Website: crate-barrel
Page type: cart
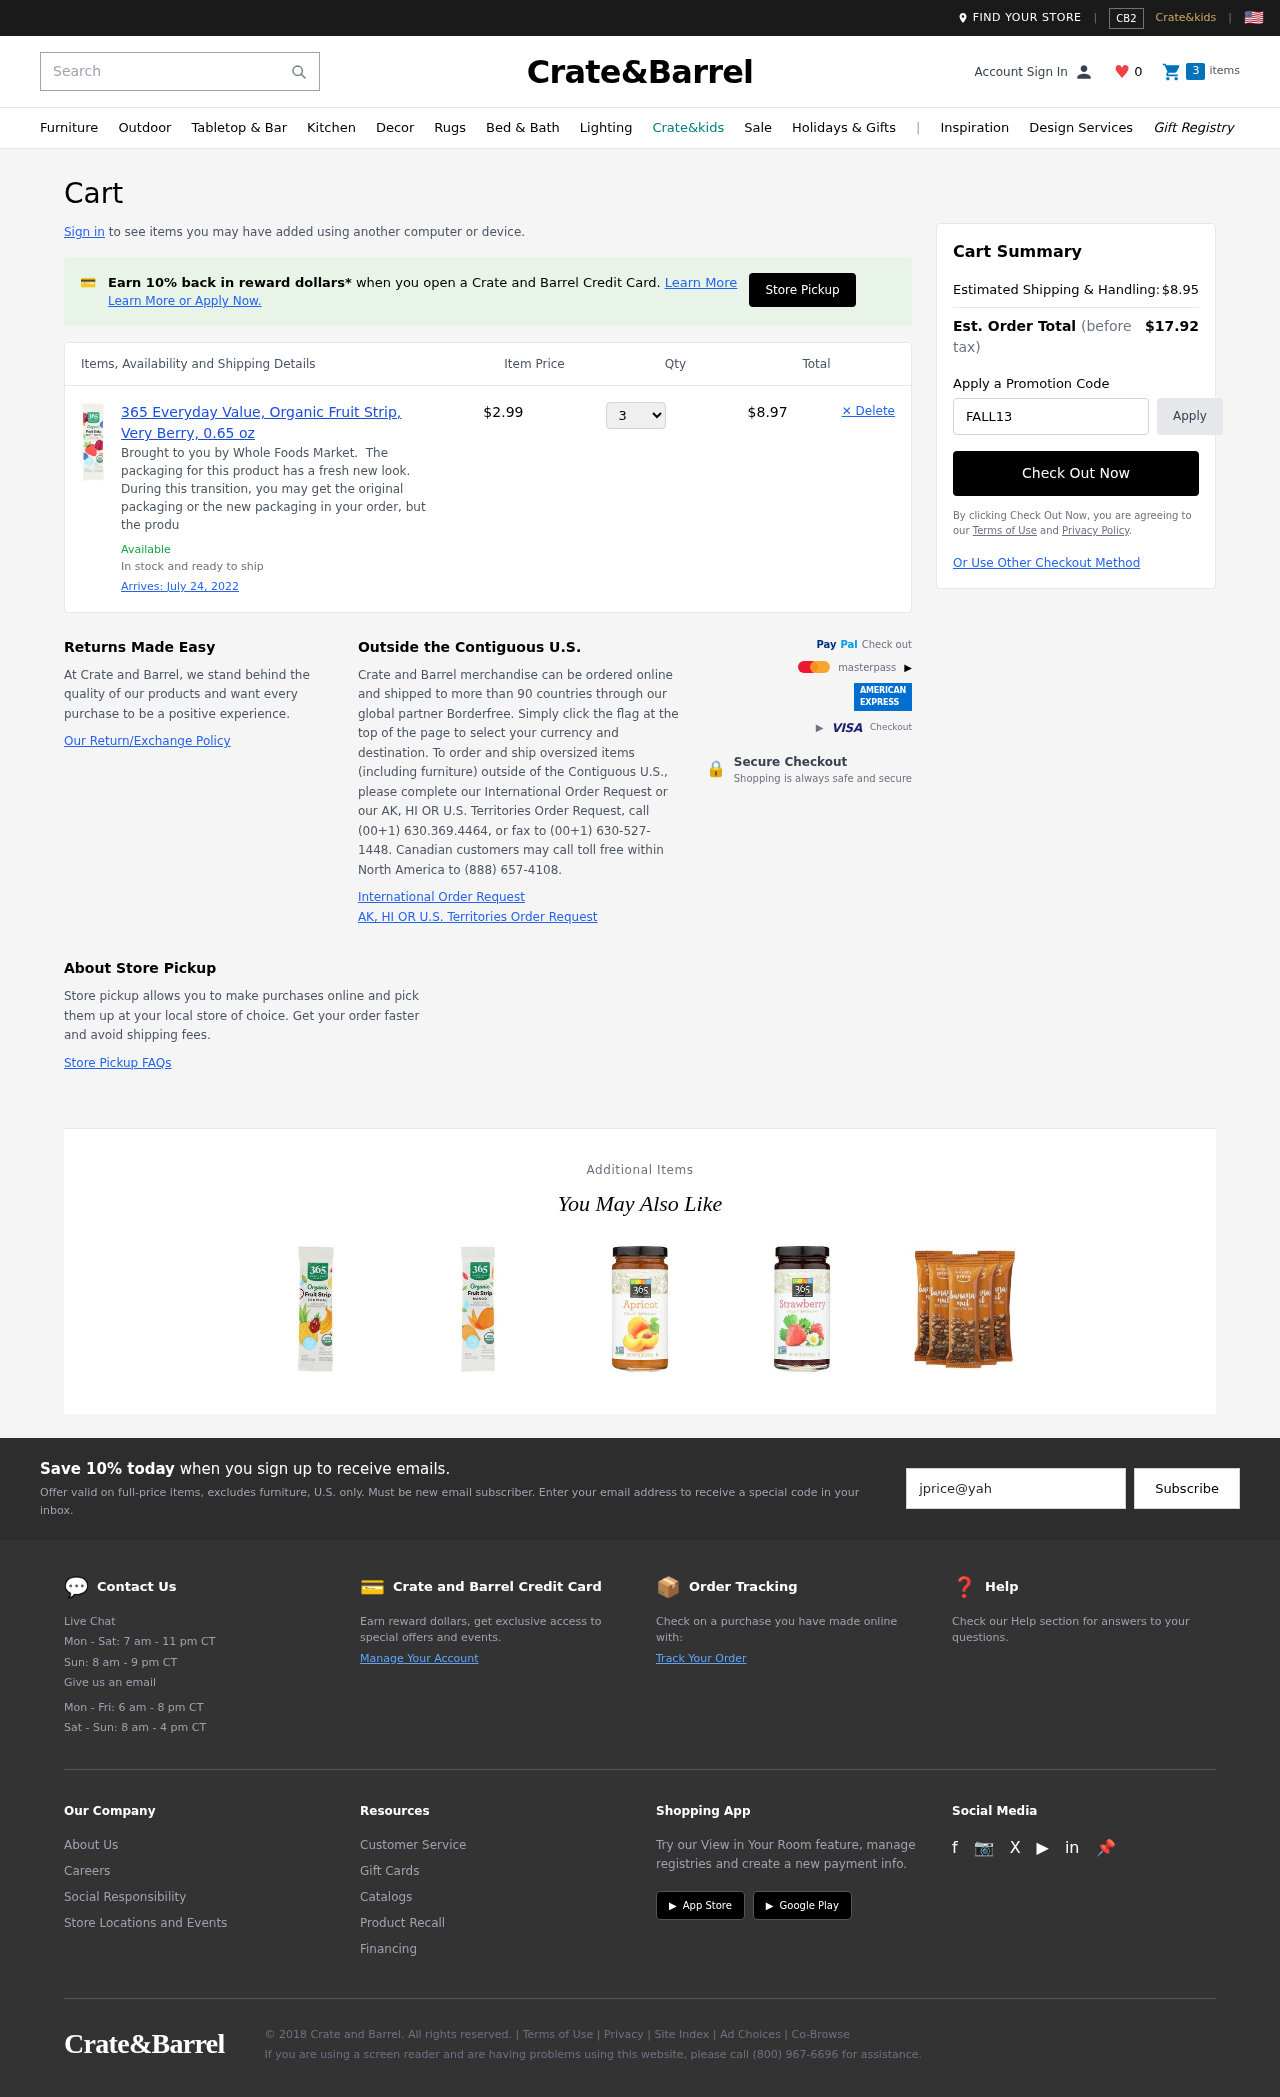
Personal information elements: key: PII_PROMO_CODE
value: FALL13
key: PII_EMAIL
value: jprice@yahoo.com
Product elements: key: PRODUCT1_DESC
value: Brought to you by Whole Foods Market.  The packaging for this product has a fresh new look. During this transition, you may get the original packaging or the new packaging in your order, but the produ
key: PRODUCT1_NAME
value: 365 Everyday Value, Organic Fruit Strip, Very Berry, 0.65 oz
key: PRODUCT1_PRICE
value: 2.99
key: PRODUCT1_QUANTITY
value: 3
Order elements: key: ORDER_DELIVERY_DATE
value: July 24, 2022
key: ORDER_SUBTOTAL
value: $8.97
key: ORDER_SHIPPING_COST
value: $8.95
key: ORDER_TOTAL
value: $17.92